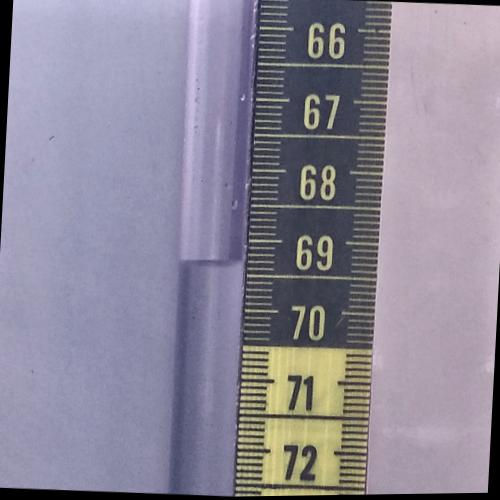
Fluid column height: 69.3 cm